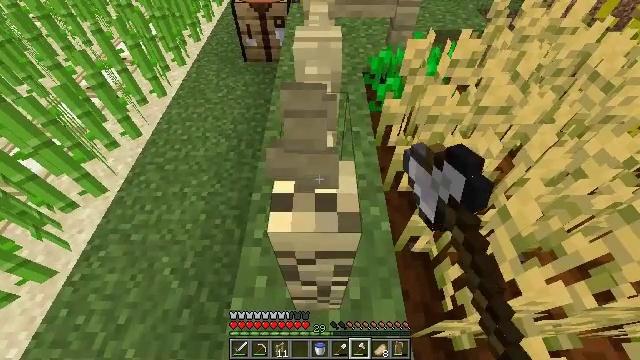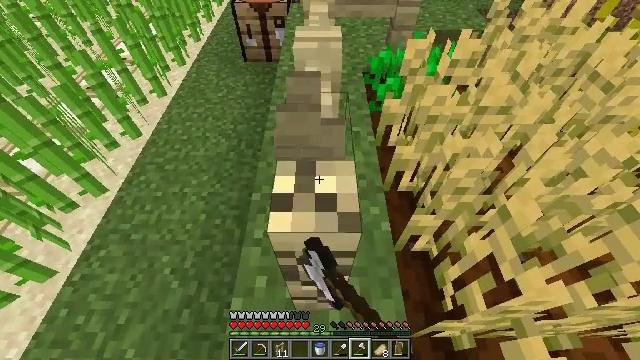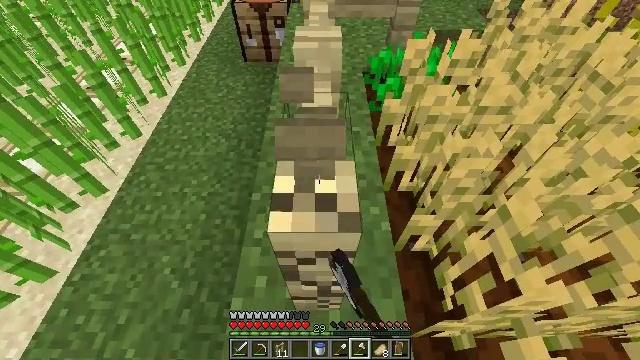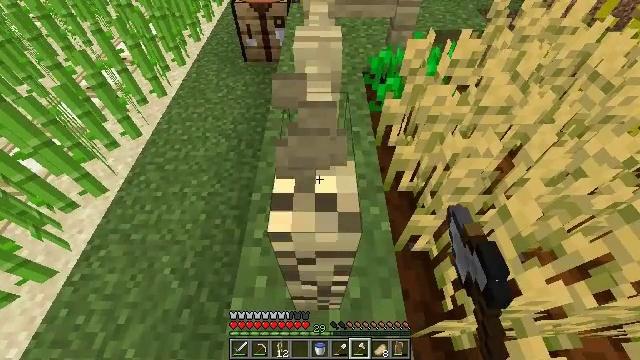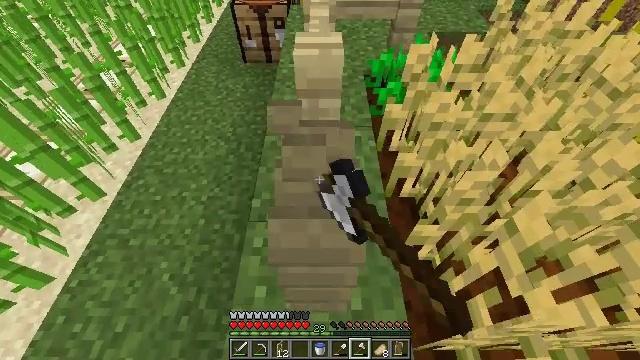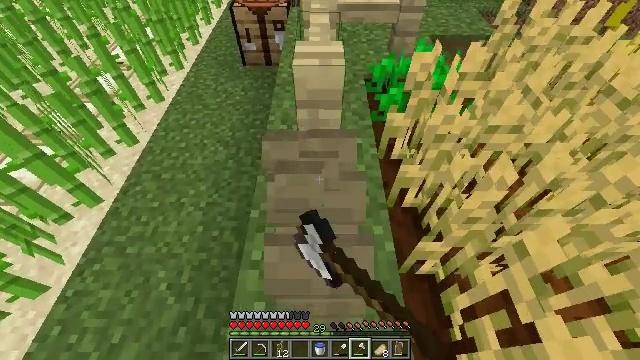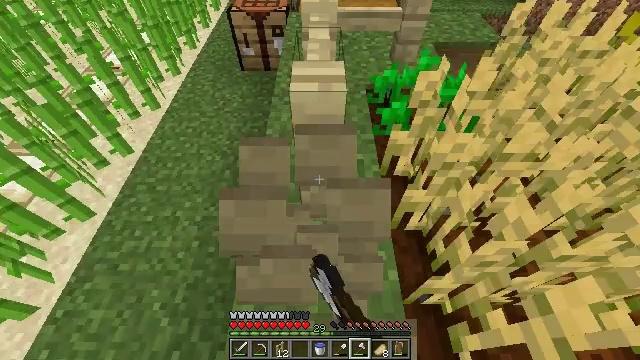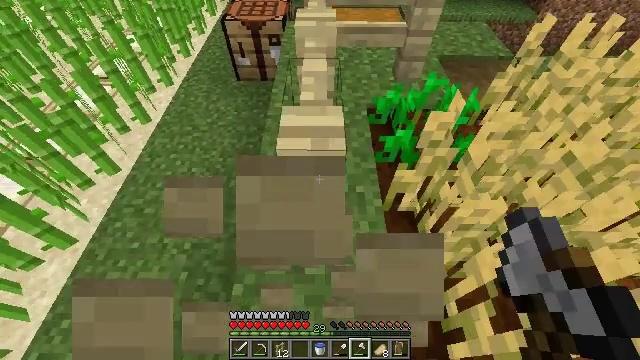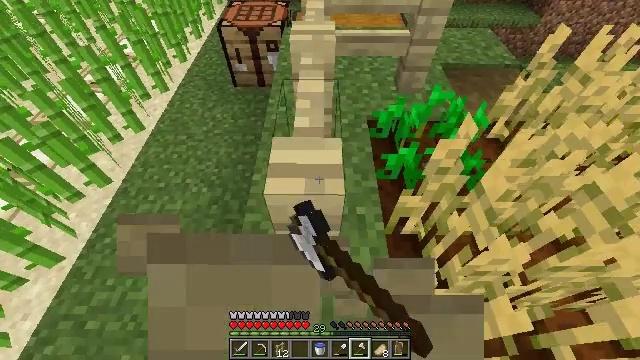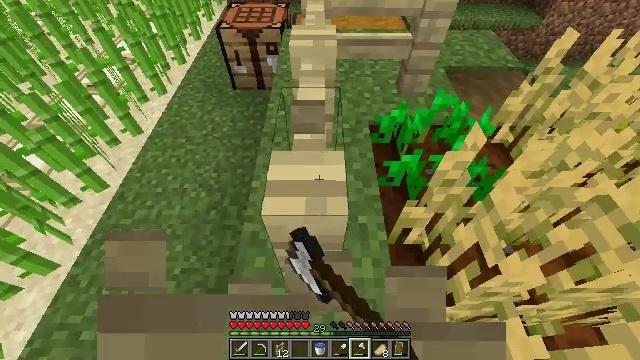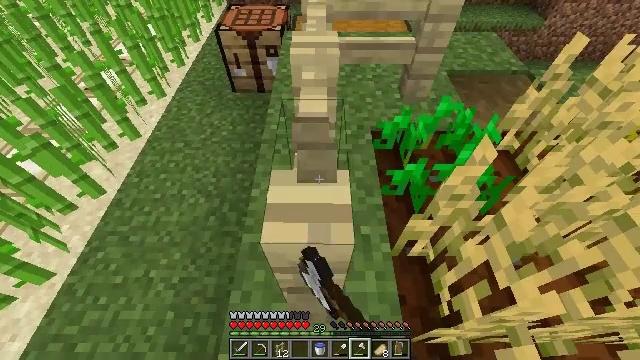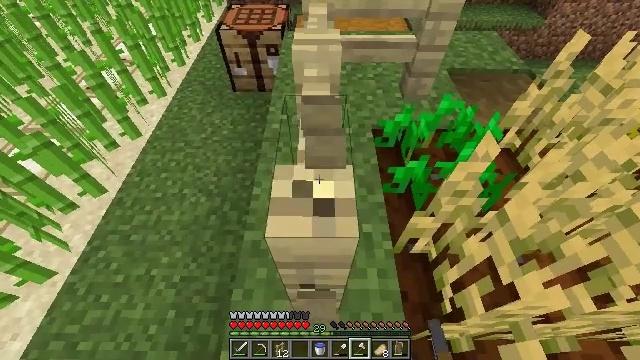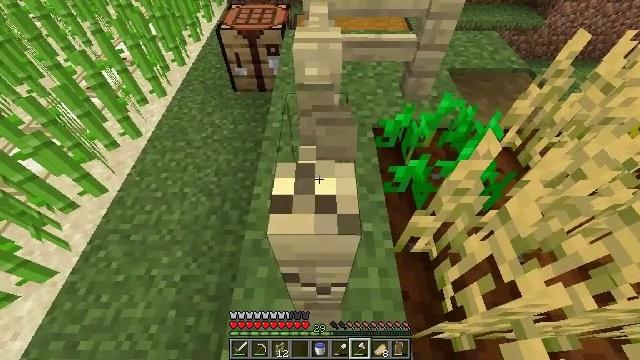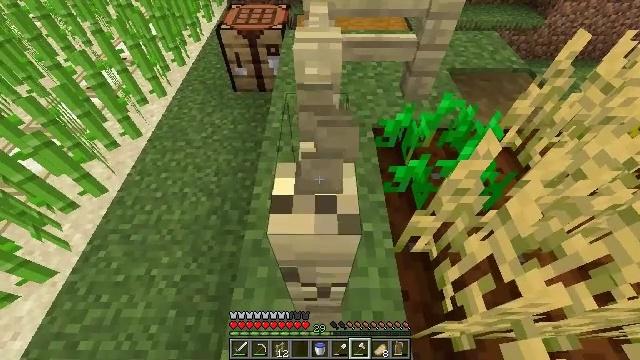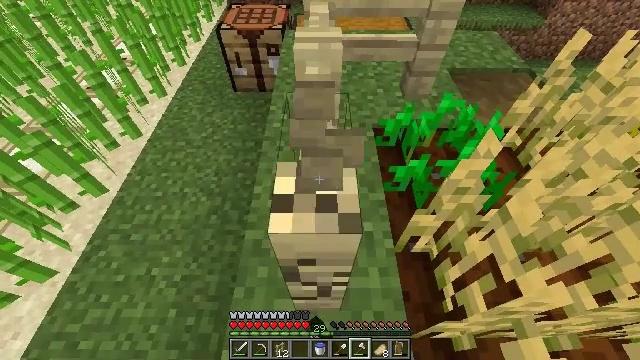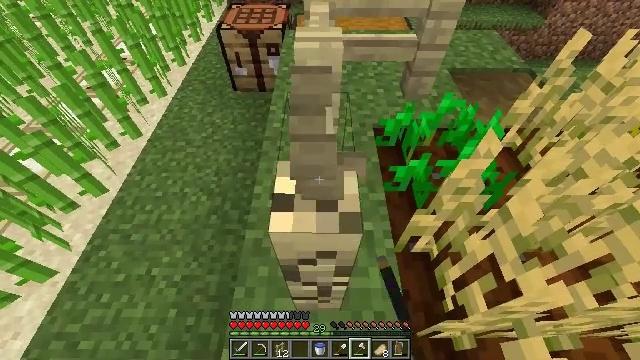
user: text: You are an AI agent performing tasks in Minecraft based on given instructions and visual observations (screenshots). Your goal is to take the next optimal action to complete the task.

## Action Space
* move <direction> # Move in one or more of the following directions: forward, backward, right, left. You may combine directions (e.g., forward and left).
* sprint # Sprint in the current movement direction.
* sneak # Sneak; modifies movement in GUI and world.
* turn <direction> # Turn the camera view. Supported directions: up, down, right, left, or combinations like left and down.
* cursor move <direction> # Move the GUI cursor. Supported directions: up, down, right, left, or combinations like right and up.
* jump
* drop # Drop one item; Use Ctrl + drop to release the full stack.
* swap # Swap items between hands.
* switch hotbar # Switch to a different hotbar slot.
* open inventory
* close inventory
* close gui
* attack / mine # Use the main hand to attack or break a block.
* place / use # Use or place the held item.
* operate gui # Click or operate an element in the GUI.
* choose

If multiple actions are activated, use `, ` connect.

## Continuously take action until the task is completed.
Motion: motion action
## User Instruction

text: Dismantle the birch fence.
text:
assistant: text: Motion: move forward, attack / mine
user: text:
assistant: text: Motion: move forward, attack / mine
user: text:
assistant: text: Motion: move forward, attack / mine
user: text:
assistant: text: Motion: move forward, attack / mine
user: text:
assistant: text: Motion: move forward, attack / mine
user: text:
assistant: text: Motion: move forward, attack / mine
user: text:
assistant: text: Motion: move forward, attack / mine
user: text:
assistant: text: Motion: move forward, attack / mine
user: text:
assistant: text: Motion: move forward, attack / mine
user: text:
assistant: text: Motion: move forward, attack / mine
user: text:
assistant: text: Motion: move forward, attack / mine
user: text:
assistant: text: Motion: move forward, attack / mine
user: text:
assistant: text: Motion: move forward, attack / mine
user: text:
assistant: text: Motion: move forward, attack / mine
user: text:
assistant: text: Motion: move forward, attack / mine
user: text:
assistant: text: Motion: move forward, attack / mine
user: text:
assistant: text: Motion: move forward, attack / mine
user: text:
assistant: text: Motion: move forward, attack / mine
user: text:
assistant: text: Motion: move forward, attack / mine
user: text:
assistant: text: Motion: move forward, attack / mine
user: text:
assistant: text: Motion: move forward, attack / mine
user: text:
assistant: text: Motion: move forward, attack / mine
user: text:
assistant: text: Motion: move forward, attack / mine
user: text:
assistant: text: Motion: move forward, attack / mine
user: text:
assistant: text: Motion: move forward, attack / mine
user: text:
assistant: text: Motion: move forward, attack / mine
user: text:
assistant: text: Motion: move forward, attack / mine
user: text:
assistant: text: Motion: move forward, attack / mine
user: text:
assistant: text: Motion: move forward, attack / mine
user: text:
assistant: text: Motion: move forward, attack / mine